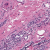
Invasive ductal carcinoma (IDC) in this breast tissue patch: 0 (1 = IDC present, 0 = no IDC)